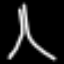
Label: The Eiffel Tower